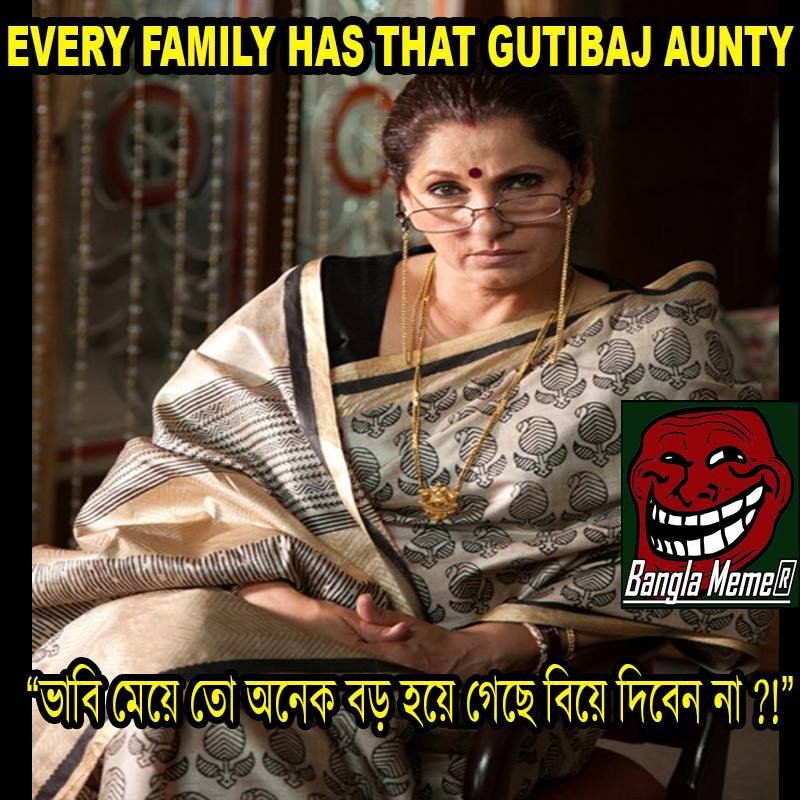
Caption: EVERY FAMILY HAS THAT GUTIBAJ AUNTY   "ভাবি মেয়ে তো অনেক বড় হয়ে গেছে বিয়ে দিবেন না ?!"
Label: hate